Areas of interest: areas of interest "Dragon Mountain Mausoleum Park"
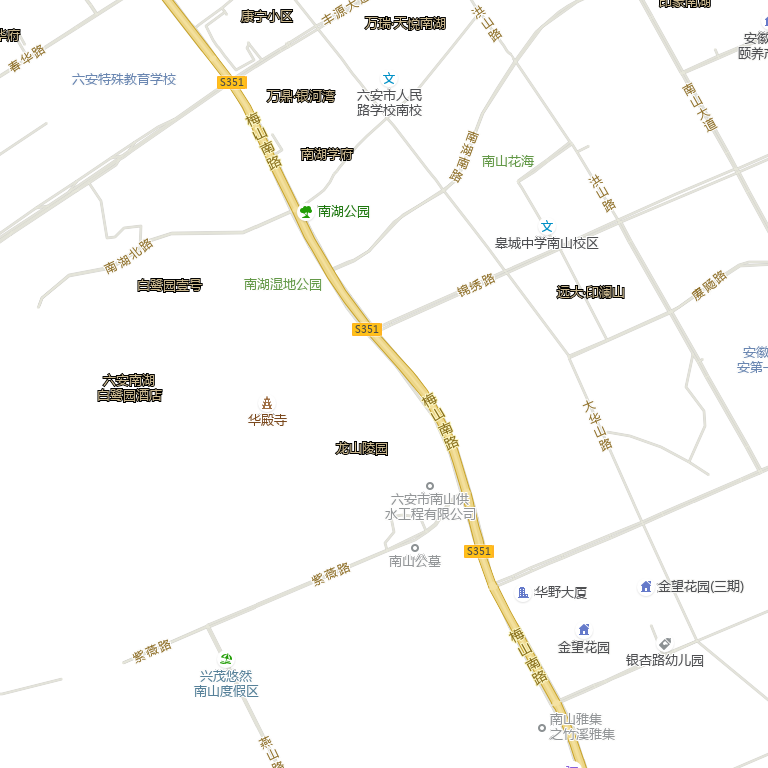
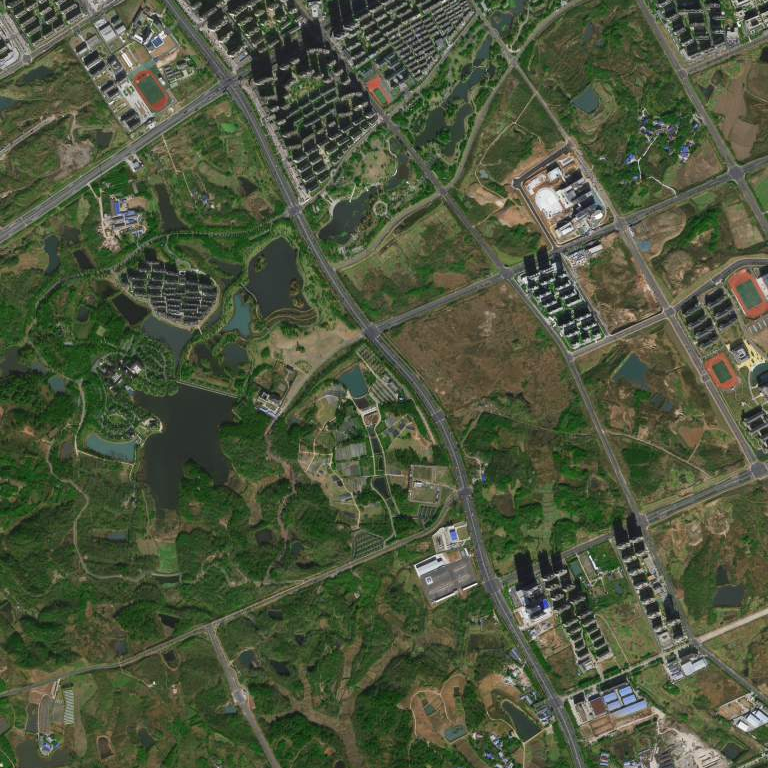